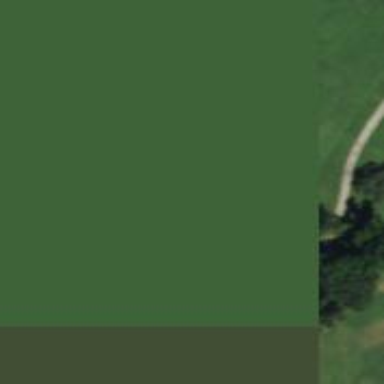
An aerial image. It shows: Golf hole.